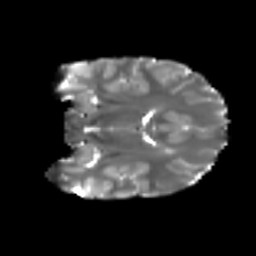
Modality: T2w
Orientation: coronal
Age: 18
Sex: female
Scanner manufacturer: ge
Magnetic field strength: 3 T
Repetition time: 7.8 s
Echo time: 0.0618 s